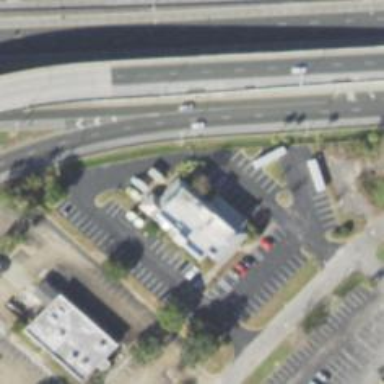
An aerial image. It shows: Parking space.